Question: I've tried googling this problem multiple times, but surprisingly don't find any results.
I'm trying to create a button that has a 1px dark border all the way around, but then also a 1px highlight border-top on the inside.

This image is a sample of what I'm trying to achieve. Is there any way to do this with just CSS3/HTML?
Current HTML:
'''
<a href="register" title="Register Now" class="blue_button">Register Now</a>
'''
Current CSS:
'''
.blue_button {
background-color: #019df6;
background: -moz-linear-gradient(top, #019df6 0%, #027bc1 99%);
background: -webkit-gradient(linear, left top, left bottom, color-stop(0%,#019df6), color-stop(99%,#027bc1));
background: -webkit-linear-gradient(top, #019df6 0%,#027bc1 99%);
background: -o-linear-gradient(top, #019df6 0%,#027bc1 99%);
background: -ms-linear-gradient(top, #019df6 0%,#027bc1 99%);
background: linear-gradient(to bottom, #019df6 0%,#027bc1 99%);
filter: progid:DXImageTransform.Microsoft.gradient( startColorstr='#019df6', endColorstr='#027bc1',GradientType=0 );
border:1px solid #0171b1;
padding:10px 30px;
font-weight:600;
font-size:150%;
-webkit-border-radius: 3px;
-moz-border-radius: 3px;
border-radius: 3px;
color:#fff;
text-decoration:none;
}
'''
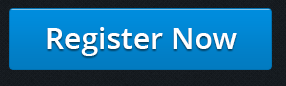
Answer: <URL> You can use box-shadow to add the extra highlight top "border," and keep using border like you have it for the outer border. Without the "inset," the highlight will be on the outside of your existing border.
'''
box-shadow: inset 0px 1px 0px 1px white;
'''
I used the following code on the jsFiddle, in addition to adding position and top rules:
'''
box-shadow: inset 0px 3px 2px -2px white;
'''